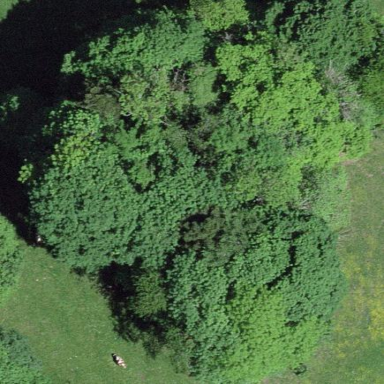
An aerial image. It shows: Deciduous broadleaved forest.